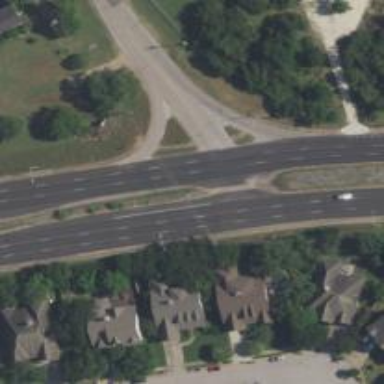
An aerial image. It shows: Asphalt road with secondary link designation.